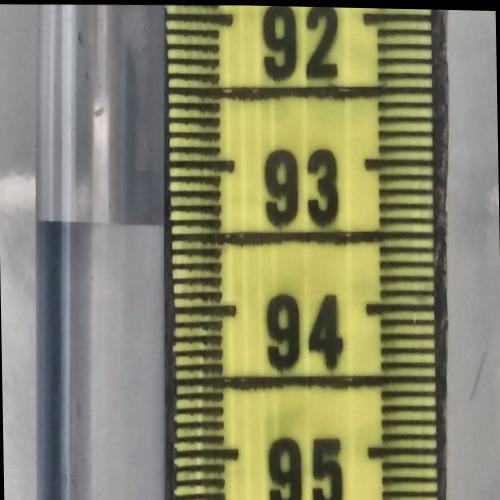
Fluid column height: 93.4 cm